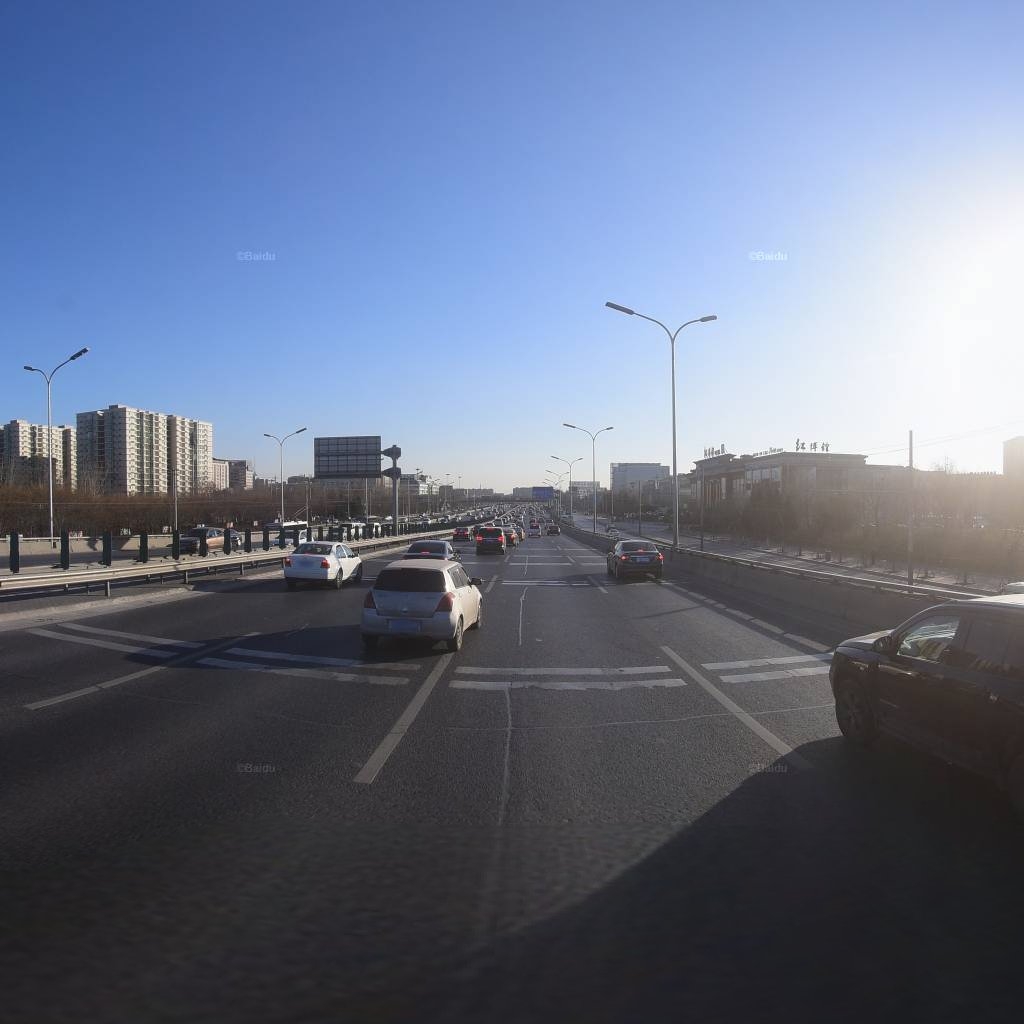
Region: Haidian
Road damage annotations: longitudinal patch, longitudinal patch, longitudinal patch, transverse patch